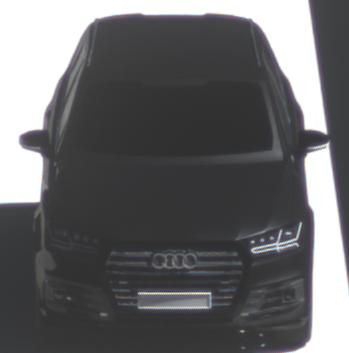
Make: Audi
Model: SQ7
Detailed model: -
Model produced from: 2016
Model produced until: 2018
Doors: 5
Color: black
Road condition: dry road
Daytime: morning or afternoon
Contrast: high contrast